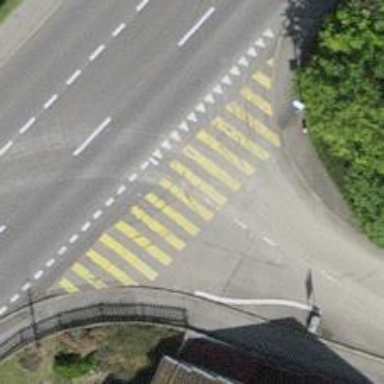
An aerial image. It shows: Uncontrolled zebra crossing on the road.